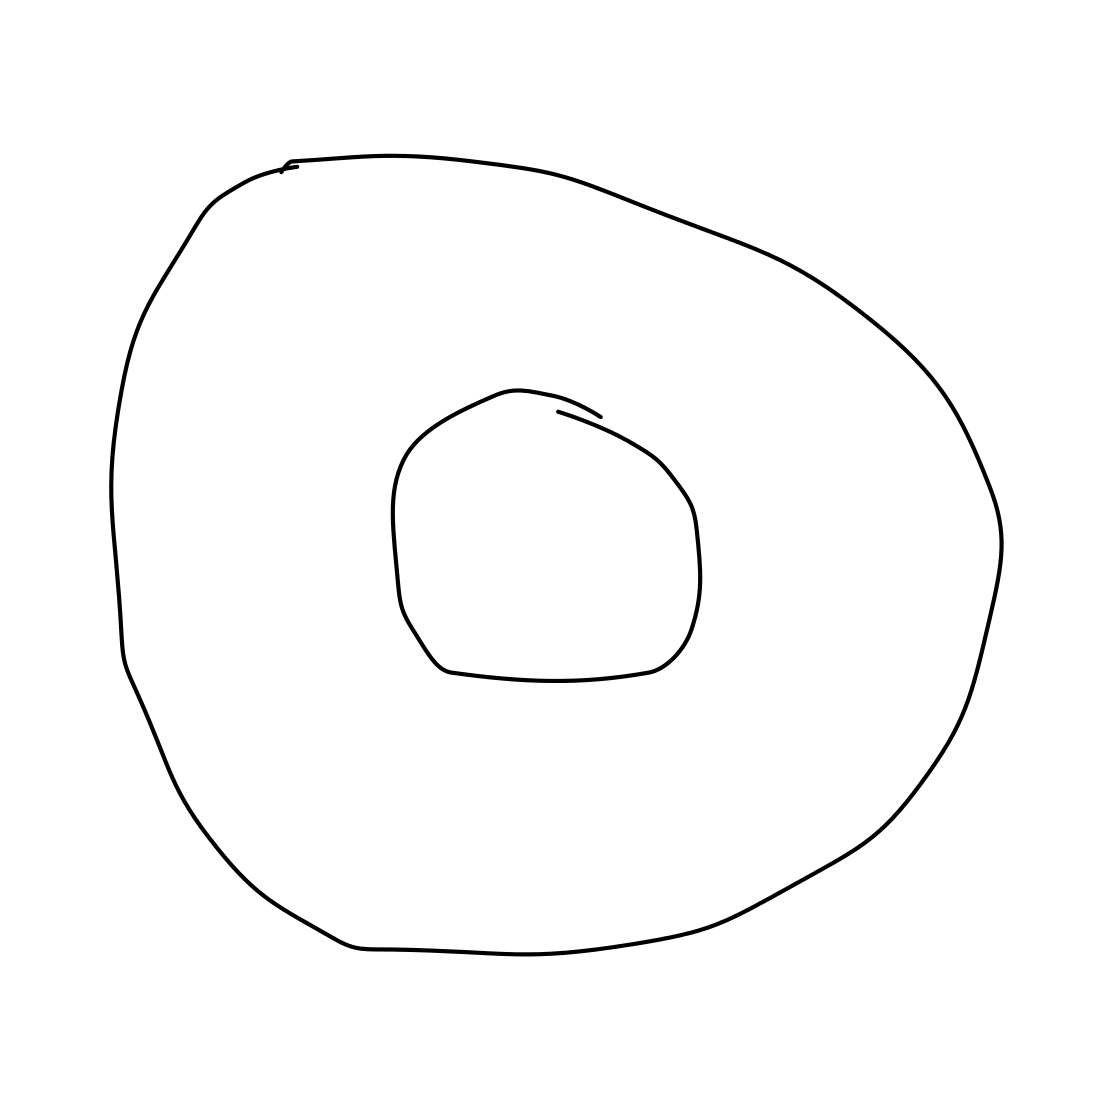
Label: donut